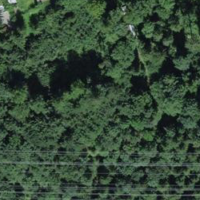
EUNIS habitat code: 41
Species observed at this site:
Asplenium trichomanes